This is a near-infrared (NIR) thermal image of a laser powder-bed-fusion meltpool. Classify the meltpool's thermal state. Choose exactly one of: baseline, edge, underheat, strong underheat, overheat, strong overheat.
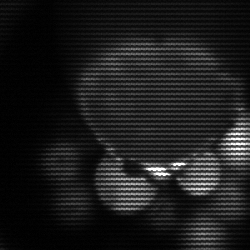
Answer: edge